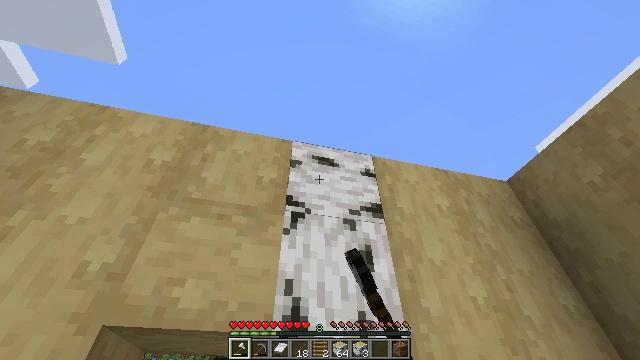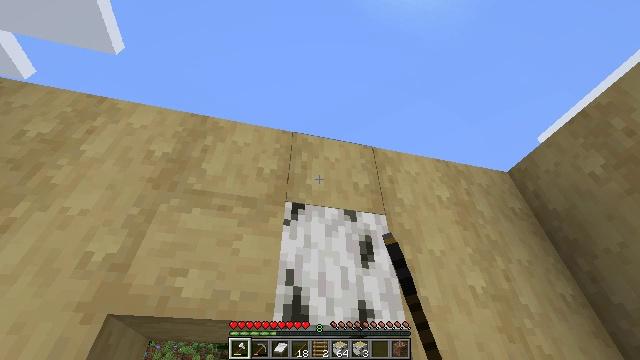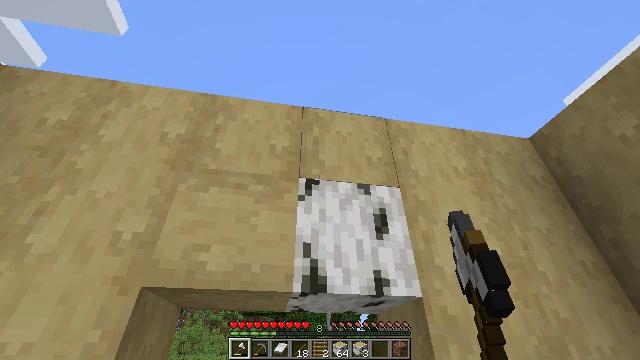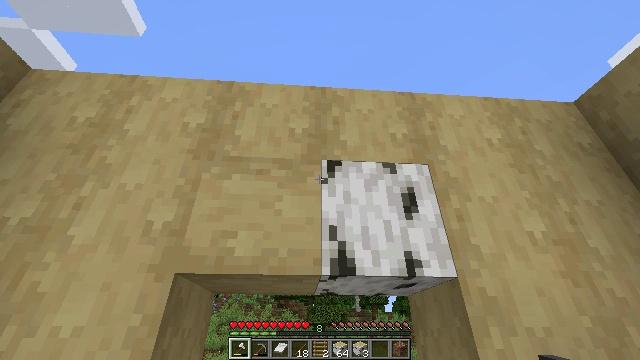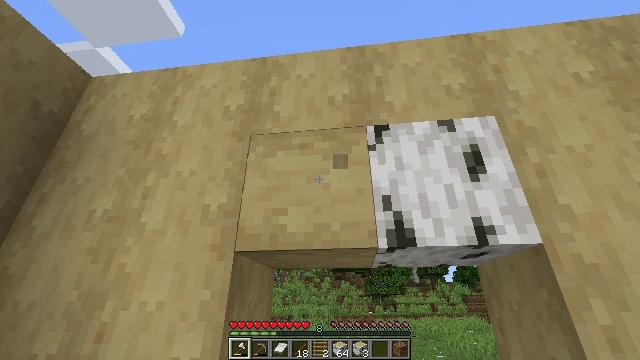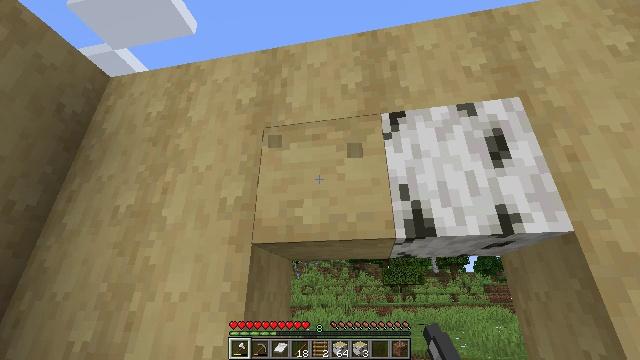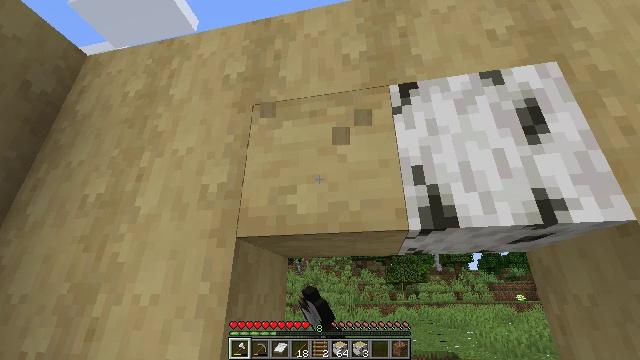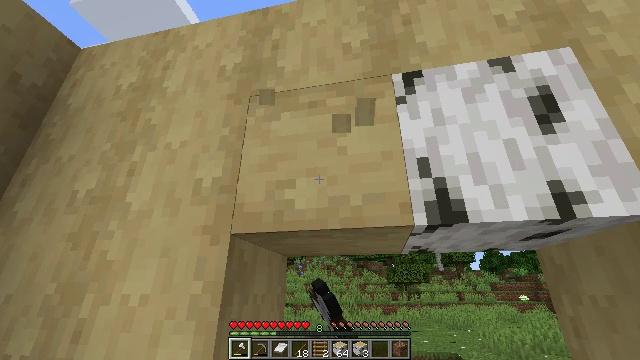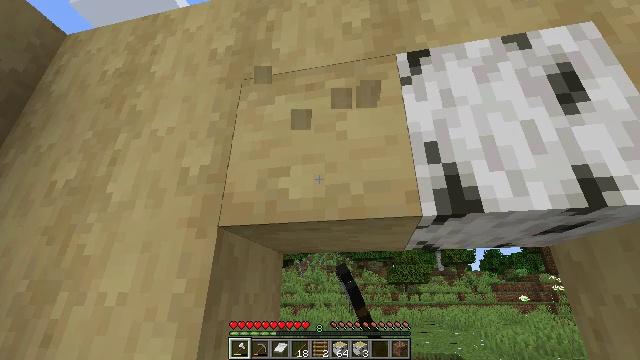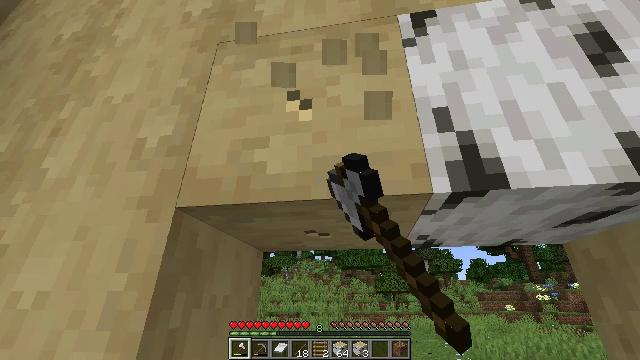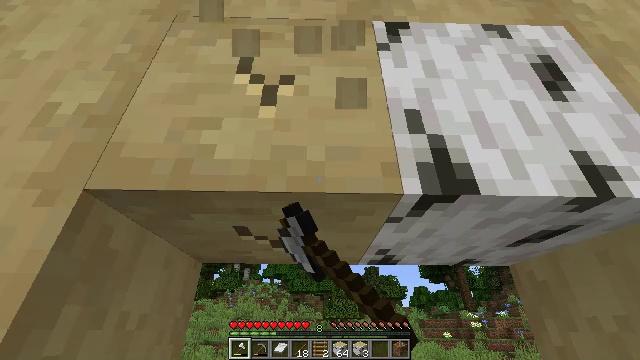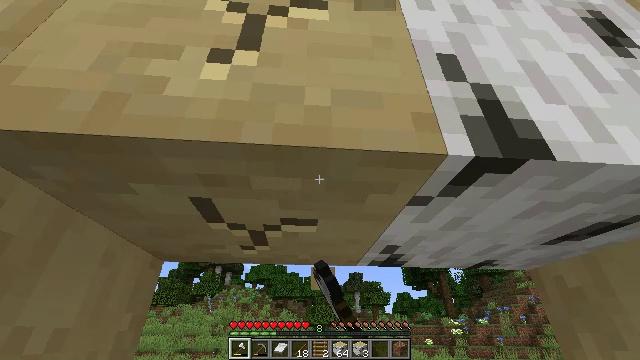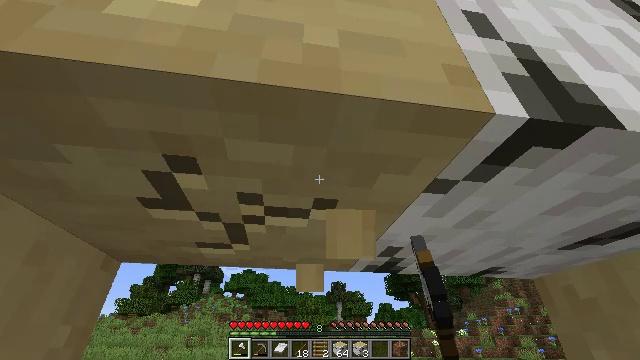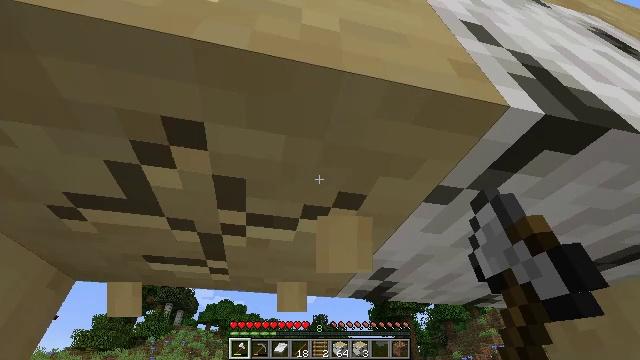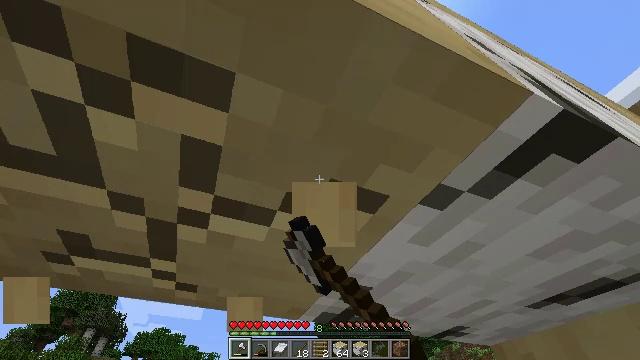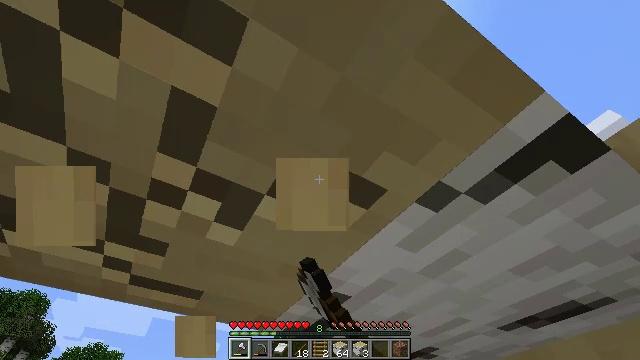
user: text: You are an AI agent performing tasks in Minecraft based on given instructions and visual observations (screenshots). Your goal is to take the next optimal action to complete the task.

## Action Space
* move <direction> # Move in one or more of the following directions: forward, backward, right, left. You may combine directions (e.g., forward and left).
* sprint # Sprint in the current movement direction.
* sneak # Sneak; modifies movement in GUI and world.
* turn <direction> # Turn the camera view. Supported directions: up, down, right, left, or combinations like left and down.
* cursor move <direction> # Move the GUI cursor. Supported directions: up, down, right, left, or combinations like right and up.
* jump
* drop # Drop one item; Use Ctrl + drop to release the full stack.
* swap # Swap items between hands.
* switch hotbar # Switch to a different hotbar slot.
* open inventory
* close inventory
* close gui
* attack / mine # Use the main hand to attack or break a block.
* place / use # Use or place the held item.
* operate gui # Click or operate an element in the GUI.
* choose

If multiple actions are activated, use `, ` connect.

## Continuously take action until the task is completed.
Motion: motion action
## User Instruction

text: Collect the stripped birch log by attacking it.
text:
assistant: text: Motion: turn down
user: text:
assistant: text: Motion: turn left and down
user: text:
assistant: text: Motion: move forward, turn left and down
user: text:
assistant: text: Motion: move forward, turn left and down, attack / mine
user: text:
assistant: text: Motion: move forward, turn left and down, attack / mine
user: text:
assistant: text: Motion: move forward, attack / mine
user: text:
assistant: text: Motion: move forward, attack / mine
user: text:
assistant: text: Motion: move forward, attack / mine
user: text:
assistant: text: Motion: move forward, turn right and up, attack / mine
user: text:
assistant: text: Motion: move forward, turn right and up, attack / mine
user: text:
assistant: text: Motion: move forward, turn right and up, attack / mine
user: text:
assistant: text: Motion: move forward, turn right and up, attack / mine
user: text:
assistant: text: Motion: turn right and up, attack / mine
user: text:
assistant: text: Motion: turn right and up, attack / mine
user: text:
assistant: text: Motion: turn right and up, attack / mine
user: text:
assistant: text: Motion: turn right and up, attack / mine
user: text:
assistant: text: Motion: turn right, attack / mine
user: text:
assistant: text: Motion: turn right, attack / mine
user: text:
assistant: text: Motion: turn right and down, attack / mine
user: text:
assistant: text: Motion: attack / mine
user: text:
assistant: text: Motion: turn right and down, attack / mine
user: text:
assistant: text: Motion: turn right, attack / mine
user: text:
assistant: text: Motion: attack / mine